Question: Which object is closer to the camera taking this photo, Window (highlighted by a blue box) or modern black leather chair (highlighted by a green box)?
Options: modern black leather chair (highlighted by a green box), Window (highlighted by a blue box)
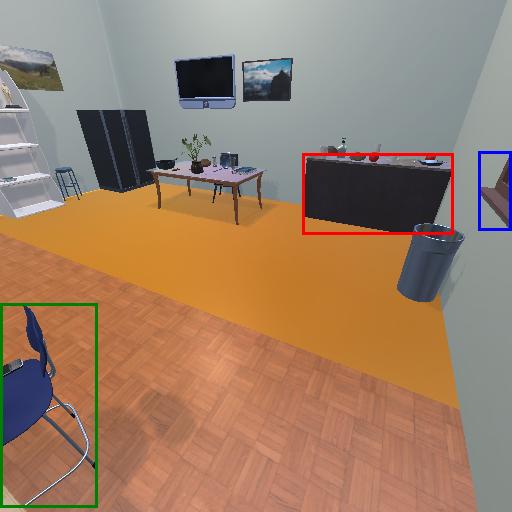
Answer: modern black leather chair (highlighted by a green box)